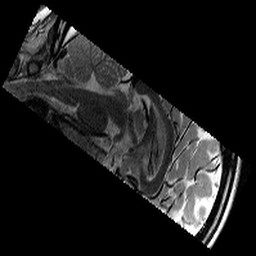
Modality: T2w
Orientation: sagittal
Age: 12
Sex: male
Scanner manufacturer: siemens
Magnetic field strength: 3 T
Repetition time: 9.23 s
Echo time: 0.067 s